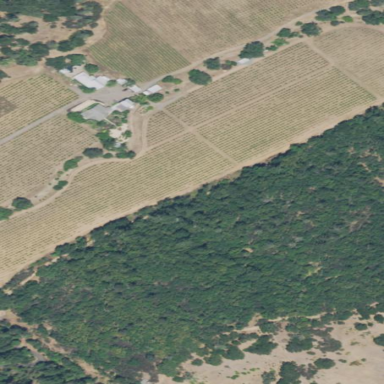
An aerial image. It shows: Vineyard growing grapes.